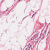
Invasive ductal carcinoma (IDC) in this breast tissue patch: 0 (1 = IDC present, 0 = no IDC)